Question: Is it possible to display the OS name and version on the page with JavaScript?
I am currently using this:
'''
function detectOSAndBrowser() {
var nVer = navigator.appVersion;
var nAgt = navigator.userAgent;
var browserName = navigator.appName;
var nameOffset,verOffset,ix;
// In Opera, the true version is after "Opera" or after "Version"
if ((verOffset=nAgt.indexOf("Opera"))!=-1) {
browserName = "Opera";
}
// In MSIE, the true version is after "MSIE" in userAgent
else if ((verOffset=nAgt.indexOf("MSIE"))!=-1) {
browserName = "Internet Explorer";
}
// In Chrome, the true version is after "Chrome"
else if ((verOffset=nAgt.indexOf("Chrome"))!=-1) {
browserName = "Google Chrome";
}
// In Safari, the true version is after "Safari" or after "Version"
else if ((verOffset=nAgt.indexOf("Safari"))!=-1) {
browserName = "Safari";
}
// In Firefox, the true version is after "Firefox"
else if ((verOffset=nAgt.indexOf("Firefox"))!=-1) {
browserName = "Mozilla Firefox";
}
// In most other browsers, "name/version" is at the end of userAgent
else if ( (nameOffset=nAgt.lastIndexOf(' ')+1) < (verOffset=nAgt.lastIndexOf('/')) )
{
browserName = nAgt.substring(nameOffset,verOffset);
if (browserName.toLowerCase()==browserName.toUpperCase()) {
browserName = navigator.appName;
}
}
var OSName = "unknown OS";
if (navigator.appVersion.indexOf("Win")!=-1) {
OSName="Windows";
}
if (navigator.appVersion.indexOf("Mac")!=-1) {
OSName="Mac OS X";
}
if (navigator.appVersion.indexOf("X11")!=-1) {
OSName="UNIX";
}
if (navigator.appVersion.indexOf("Linux")!=-1) {
OSName="Linux";
}
if (OSName!=="unknown OS") {
$('#device').html('You're using '+browserName+'<br /><div id="OS">on a '+OSName+' computer.</div>');
}
if (OSName=="unknown OS") {
$('#device').html('We were unable to detect your OS and/or browser.');
}
'''
It works, but I want to display the version of the OS and Browser too. This is how it looks right now when I view it:

How could I make it display the version of the browser and OS also?
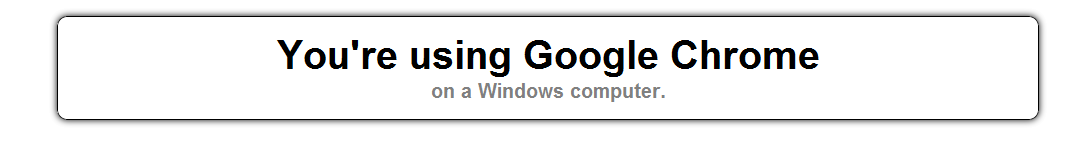
Answer: It looks like Quirksmode.org is hosting a very well-thought-through script named <URL>
It has specialized search strings to extract the version number for all major browsers.
> You're using Chrome 13 on Windows!